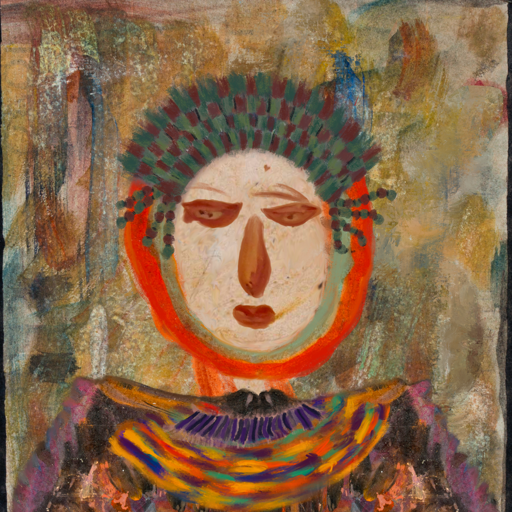
Background: Pipe, Head And Neck Front: Rupkatha, Face Front: Pious_Lady, Bust: Gypsy_Queen, Hair Front: Sisters, Head Accessory: After_Raid_Crown, Second Necklace: An_Impression_2, Necklace: HillGirl, Baby: Blank